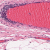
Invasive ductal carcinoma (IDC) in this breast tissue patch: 0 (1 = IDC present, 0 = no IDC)